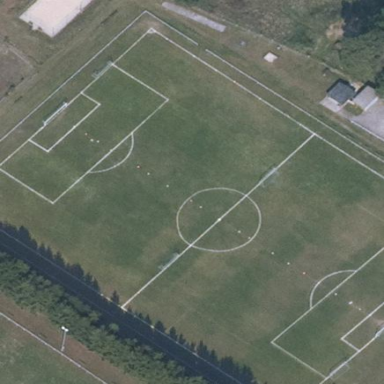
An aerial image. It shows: Soccer pitch designated for leisure and sports activities.